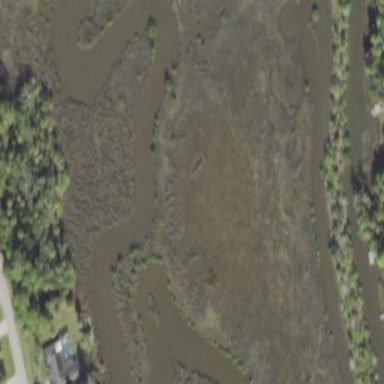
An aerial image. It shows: Wetland area.